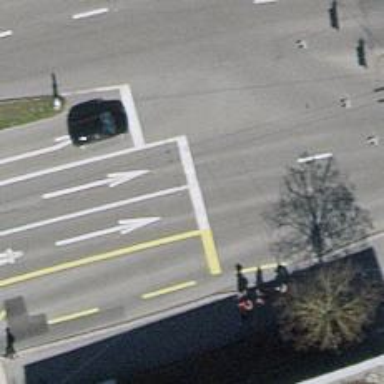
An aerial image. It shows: Road with traffic signals.